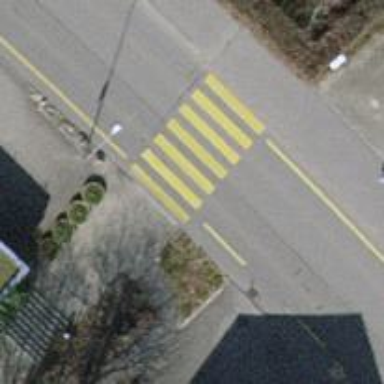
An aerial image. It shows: Uncontrolled zebra crossing on the road.